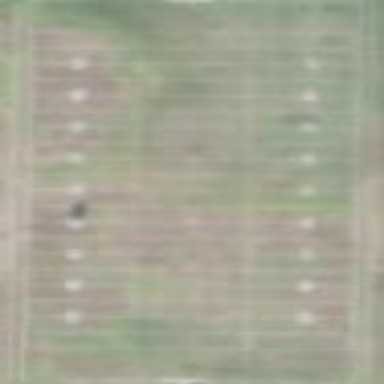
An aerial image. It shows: Pitch used for both American football and soccer.